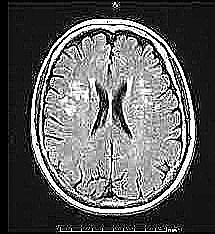
Label: notumor